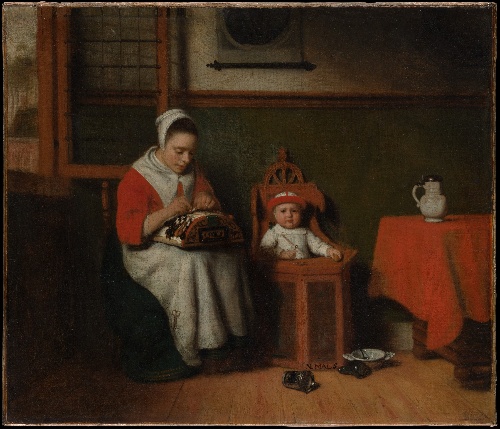
Title: The Lacemaker
Artist: Nicolaes Maes
Artist bio: Dutch, Dordrecht 1634–1693 Amsterdam
Date: ca. 1656
Object type: Painting
Classification: Paintings
Medium: Oil on canvas
Dimensions: 17 3/4 x 20 3/4 in. (45.1 x 52.7 cm)
Department: European Paintings
Credit line: The Friedsam Collection, Bequest of Michael Friedsam, 1931
Accession year: 1932
Repository: Metropolitan Museum of Art, New York, NY
Tags: Women|Interiors|Infants|Needlework